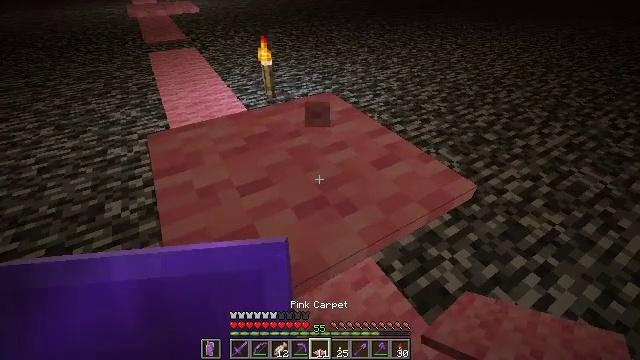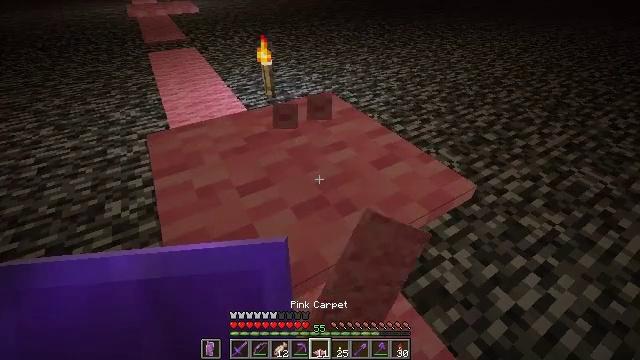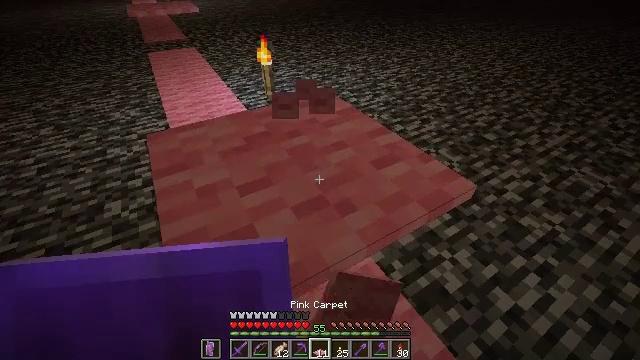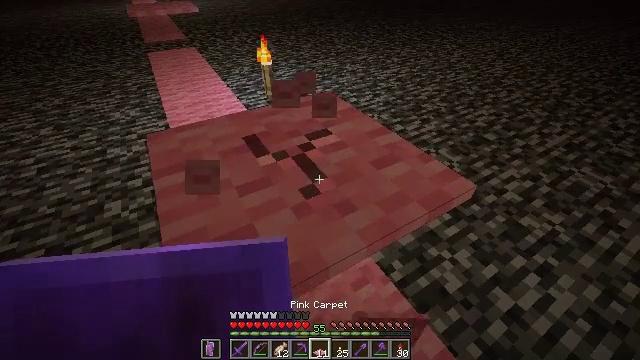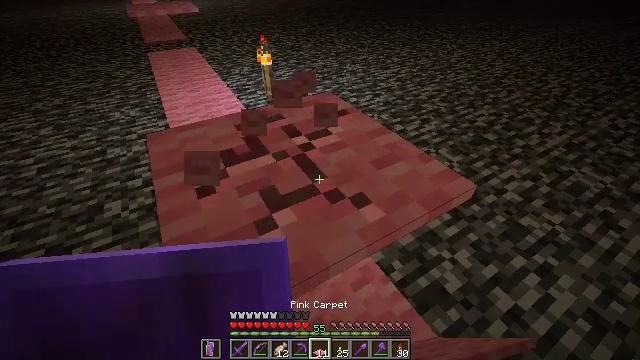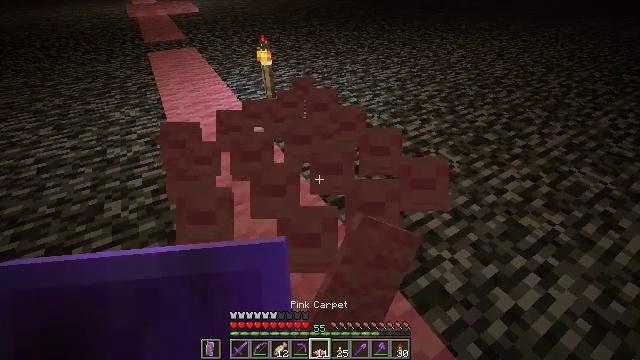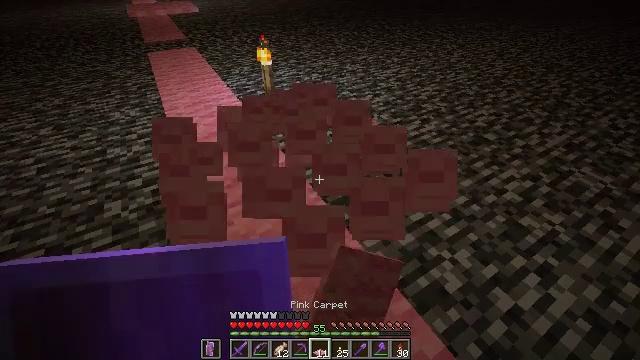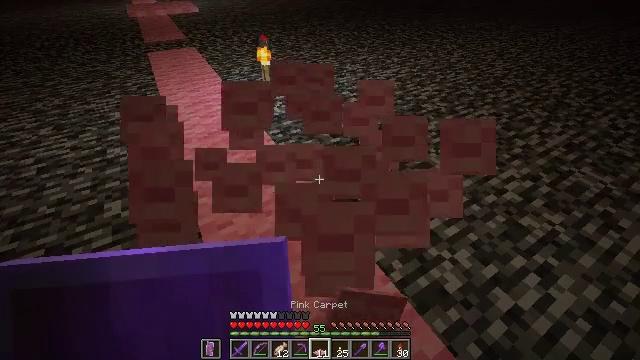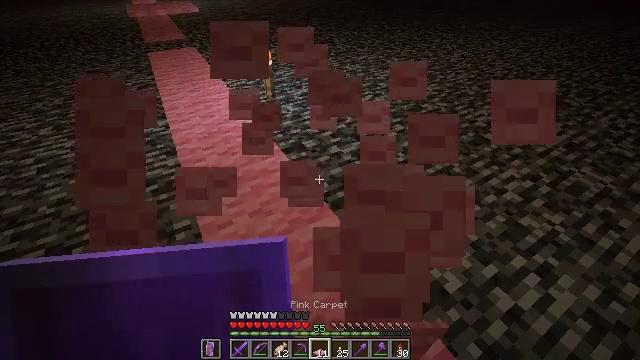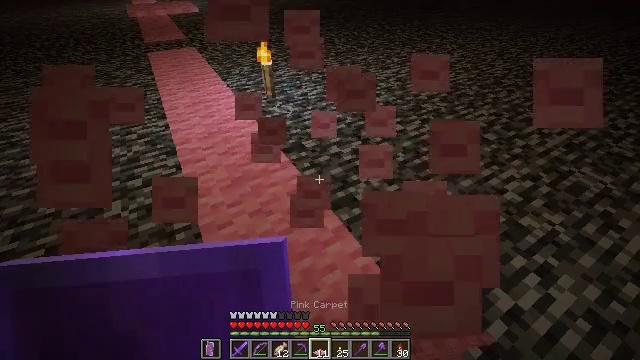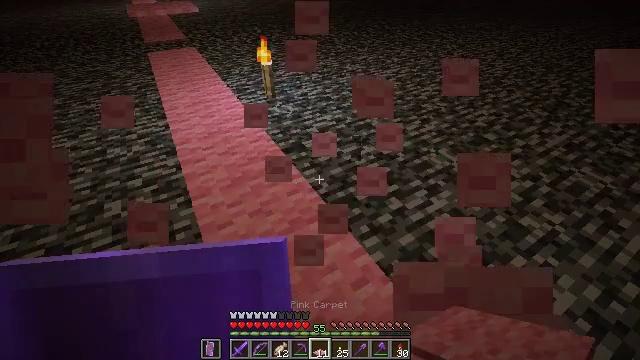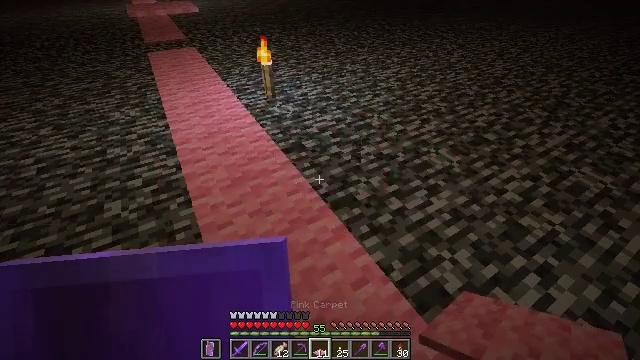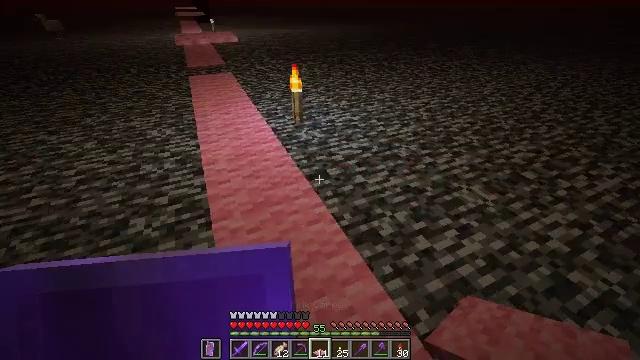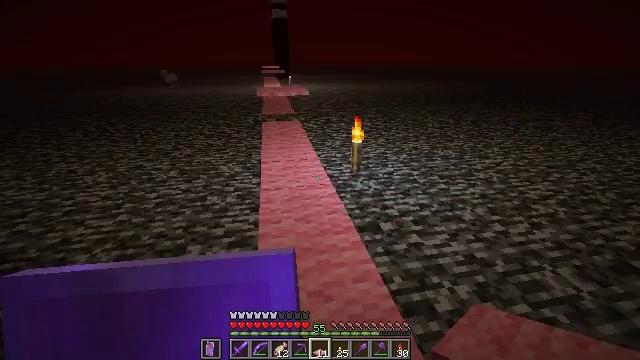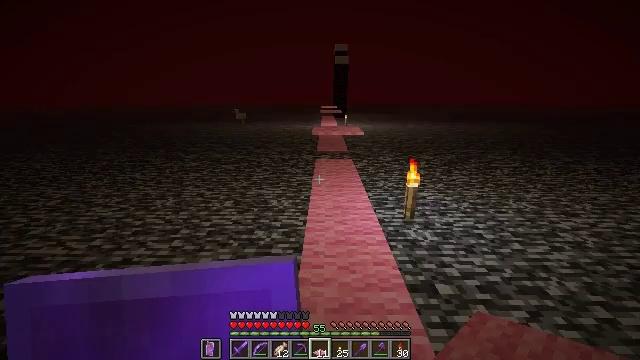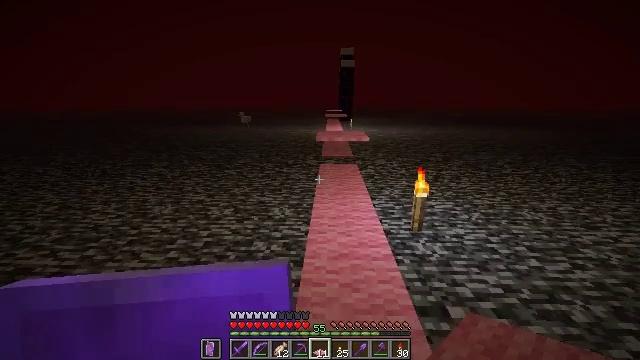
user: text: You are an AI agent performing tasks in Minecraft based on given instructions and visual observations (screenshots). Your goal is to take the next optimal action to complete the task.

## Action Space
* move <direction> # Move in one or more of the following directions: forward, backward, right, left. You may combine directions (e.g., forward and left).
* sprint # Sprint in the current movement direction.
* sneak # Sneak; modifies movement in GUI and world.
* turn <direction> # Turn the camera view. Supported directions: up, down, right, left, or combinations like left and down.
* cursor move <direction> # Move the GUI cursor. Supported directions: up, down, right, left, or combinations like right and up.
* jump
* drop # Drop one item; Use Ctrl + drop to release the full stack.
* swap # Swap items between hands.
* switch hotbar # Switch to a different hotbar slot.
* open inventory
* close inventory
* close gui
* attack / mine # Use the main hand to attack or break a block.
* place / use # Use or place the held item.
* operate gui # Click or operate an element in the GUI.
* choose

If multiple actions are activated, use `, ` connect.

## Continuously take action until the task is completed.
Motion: motion action
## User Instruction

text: mine block pink carpet
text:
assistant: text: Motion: attack / mine
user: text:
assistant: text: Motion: attack / mine
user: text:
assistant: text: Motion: attack / mine
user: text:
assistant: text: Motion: attack / mine
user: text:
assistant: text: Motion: attack / mine
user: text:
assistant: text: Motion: attack / mine
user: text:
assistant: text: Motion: attack / mine
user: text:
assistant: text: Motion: no_op
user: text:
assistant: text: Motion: no_op
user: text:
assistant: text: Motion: no_op
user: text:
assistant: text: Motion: no_op
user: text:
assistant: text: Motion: move forward, turn left and up
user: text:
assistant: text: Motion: move forward, turn left and up
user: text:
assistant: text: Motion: move forward, turn left and up
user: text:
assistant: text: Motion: move forward, turn left
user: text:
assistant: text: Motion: move forward
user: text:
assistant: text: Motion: move forward
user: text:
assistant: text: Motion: move forward
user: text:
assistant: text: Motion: move forward
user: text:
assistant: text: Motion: move forward
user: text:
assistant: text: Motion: move forward
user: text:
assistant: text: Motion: move forward
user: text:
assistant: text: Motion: move forward
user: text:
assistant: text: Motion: move forward
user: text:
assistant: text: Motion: move forward
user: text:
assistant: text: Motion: move forward
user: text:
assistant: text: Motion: move forward
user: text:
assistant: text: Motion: move forward, turn right and down
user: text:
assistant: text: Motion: move forward, turn right and down
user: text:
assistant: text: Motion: move forward